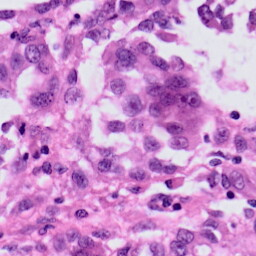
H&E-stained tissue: Skin